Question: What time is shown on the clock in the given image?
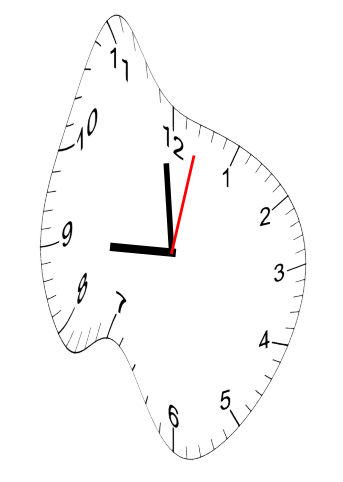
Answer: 08:59:02